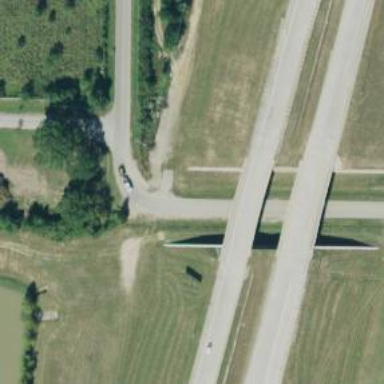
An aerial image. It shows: Motorway bridge.